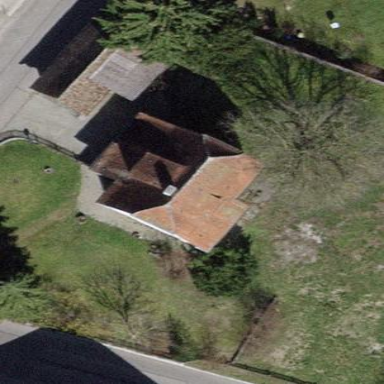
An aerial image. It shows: Half-hipped roof house.